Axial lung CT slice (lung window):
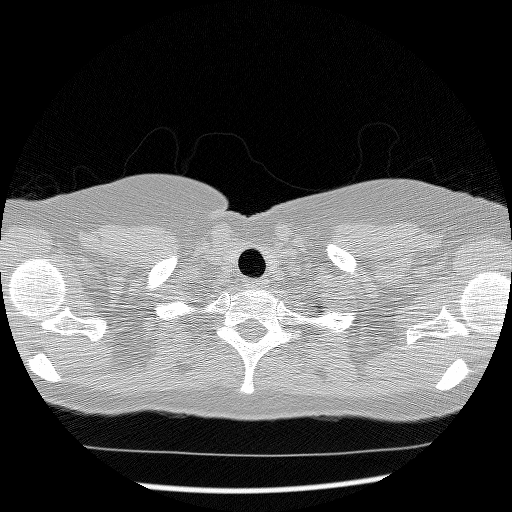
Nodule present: no